I will show an image sequence of human cooking. I have annotated the images with numbered circles. Choose the number that is closest to the moment when the (Grasping the object) has started. You are a five-time world champion in this game. Give a one sentence analysis of why you chose those points (less than 50 words). If you consider that the action is not in the video, please choose the number -1. Provide your answer at the end in a json file of this format: {"points": []}
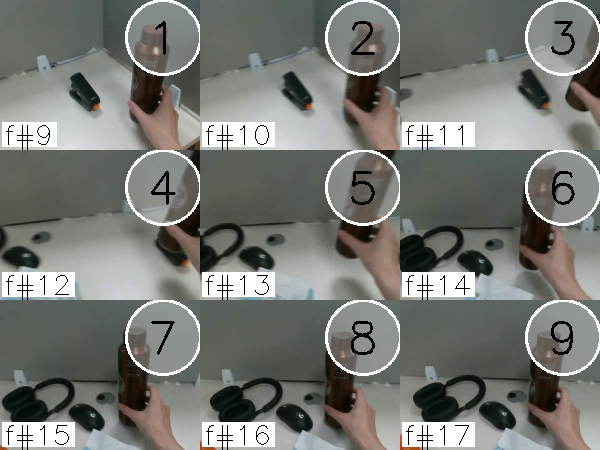
Frame 1 shows the clearest moment of hand-object contact.
{"points": [1]}